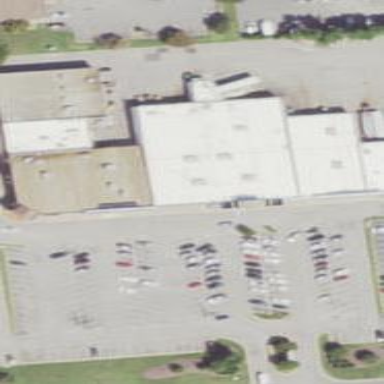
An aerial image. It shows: Retail area.